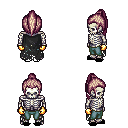
a pixel art fantasy rpg character, male body template, skeleton, black tattered cape, teal pants, white blonde long topknot hairstyle, gold gloves, black slippers, four views (front, back, left, right), 2x2 character sprite sheet, small pixel art, hard edges, no anti-aliasing